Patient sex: F
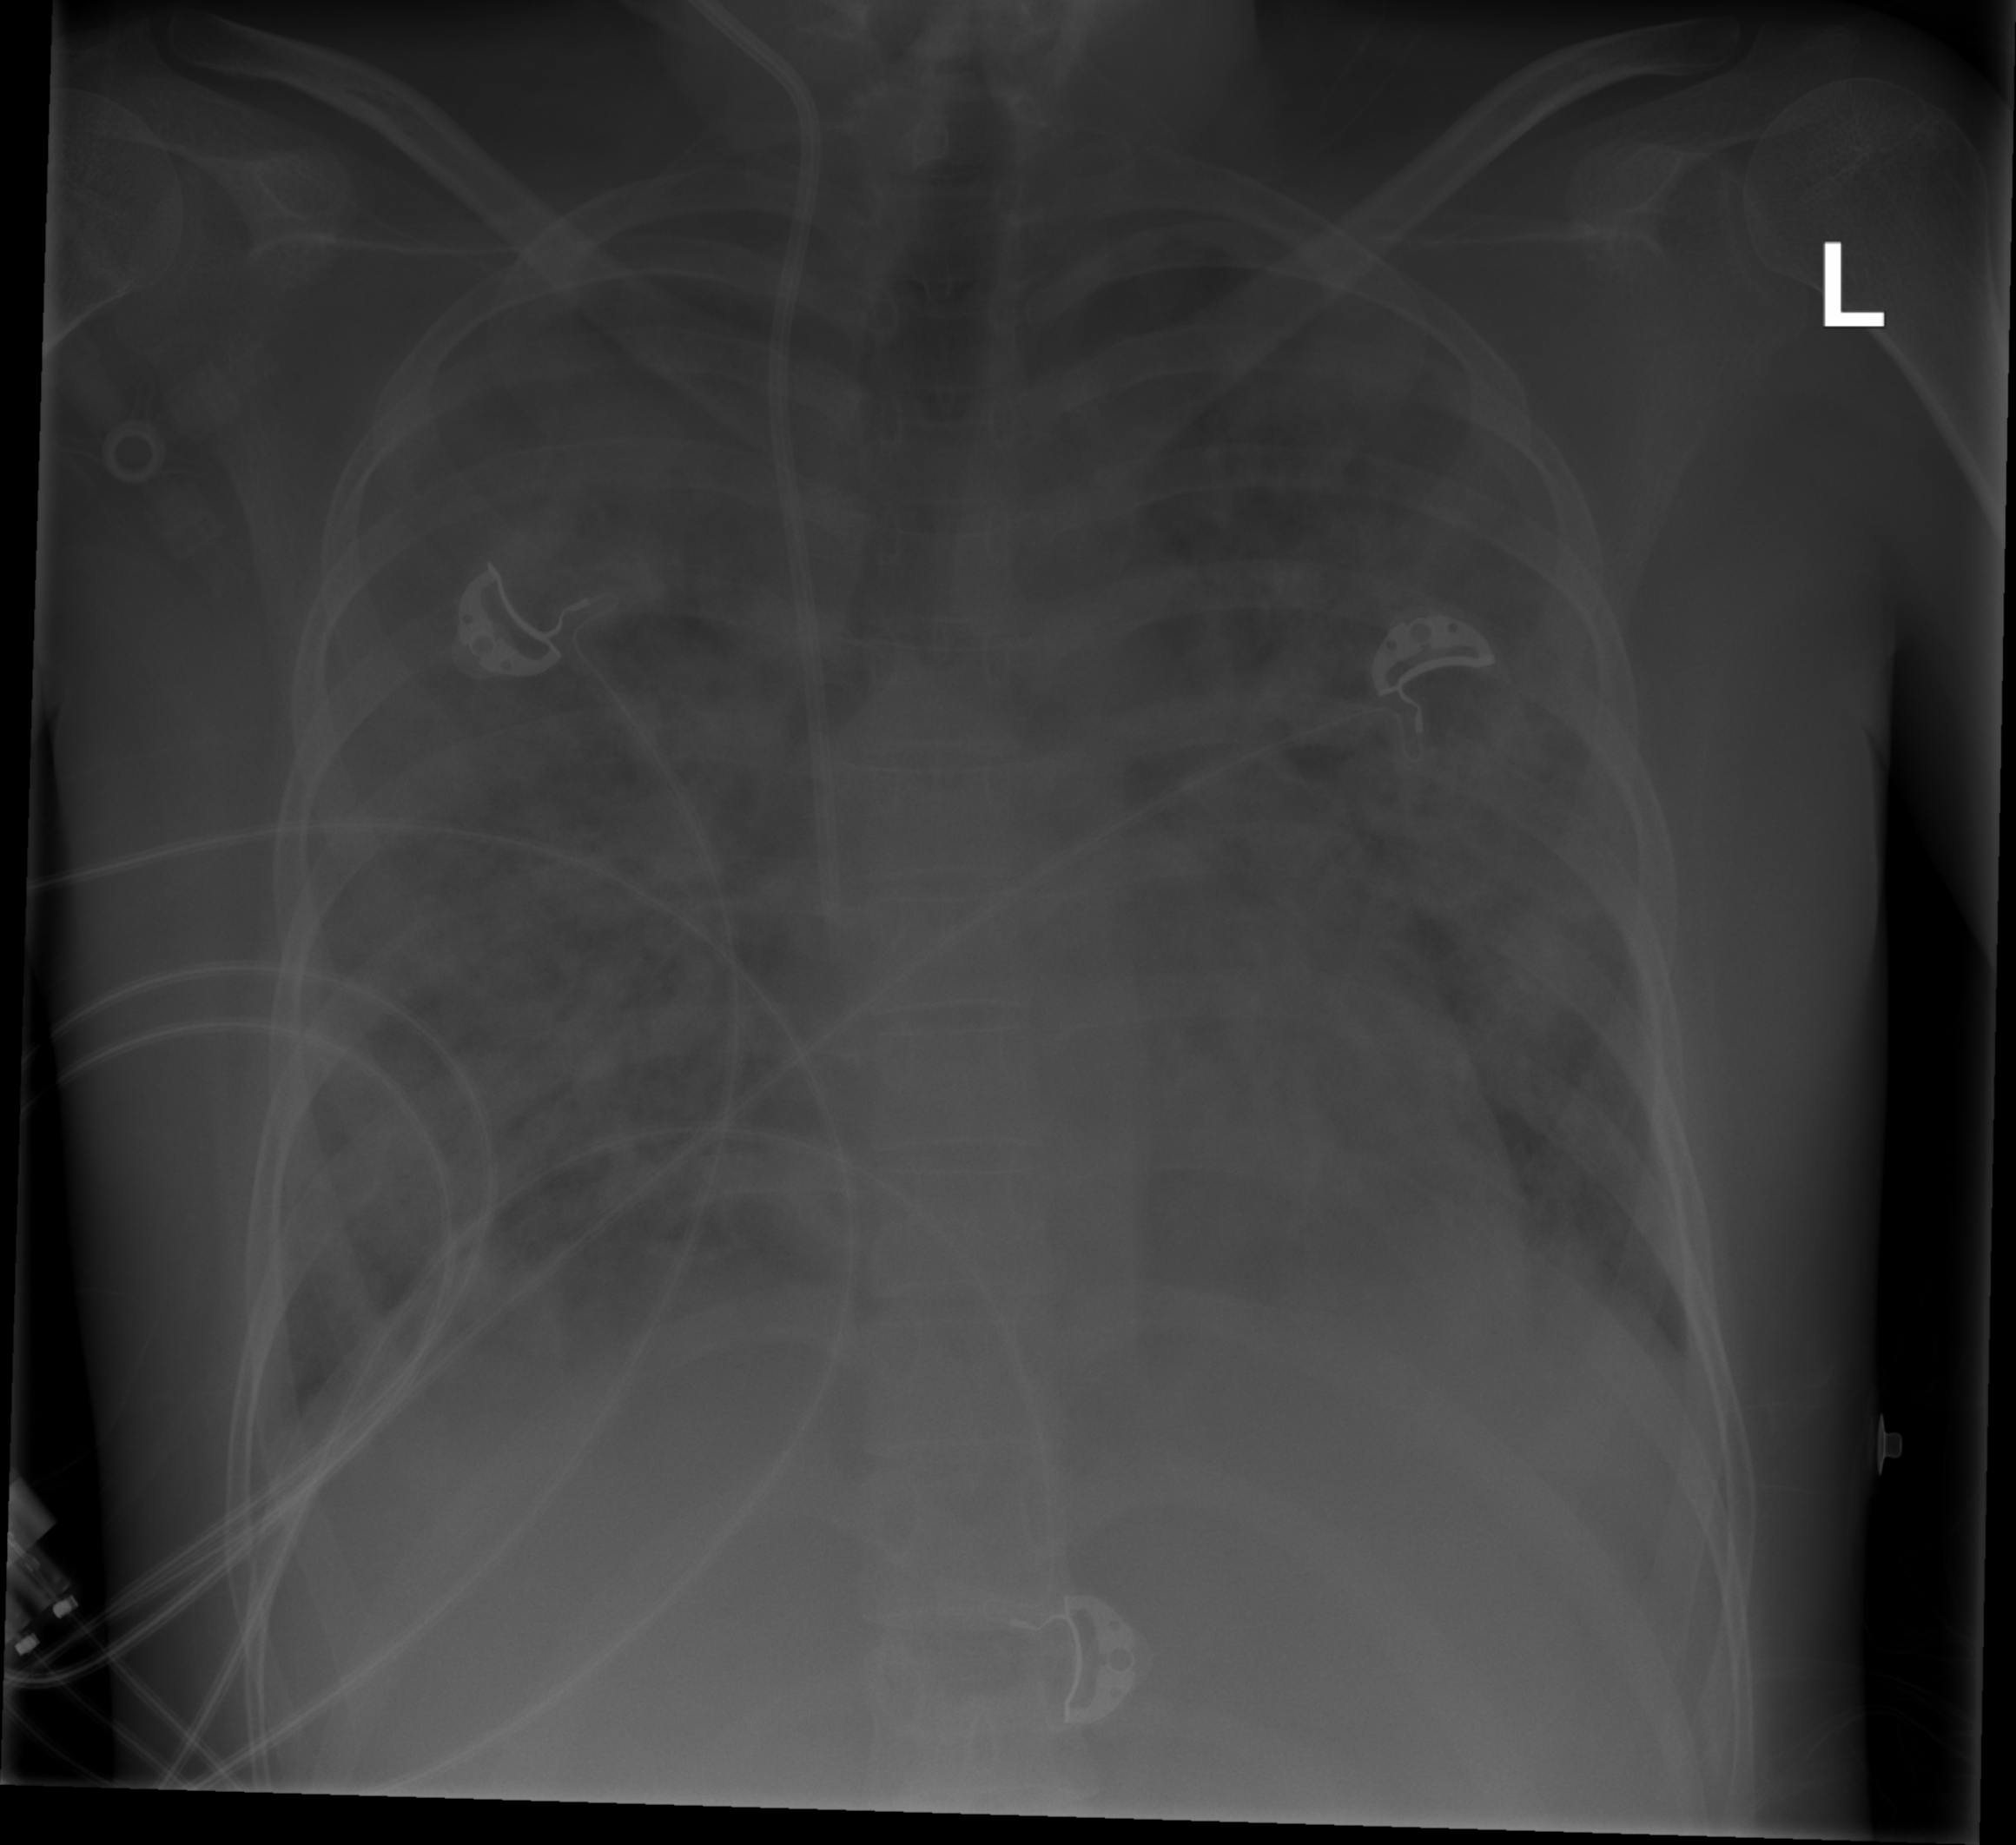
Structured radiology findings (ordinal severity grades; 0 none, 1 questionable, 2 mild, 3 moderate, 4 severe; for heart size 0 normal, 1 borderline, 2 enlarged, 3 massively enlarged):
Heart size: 1
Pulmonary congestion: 2
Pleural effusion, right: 2
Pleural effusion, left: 2
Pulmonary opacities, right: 4
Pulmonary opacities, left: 4
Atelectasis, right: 3
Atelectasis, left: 2